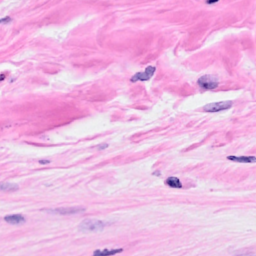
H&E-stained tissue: Breast